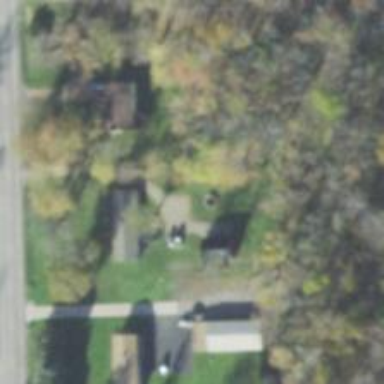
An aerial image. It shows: Driveway.